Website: home-depot
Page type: account-selection
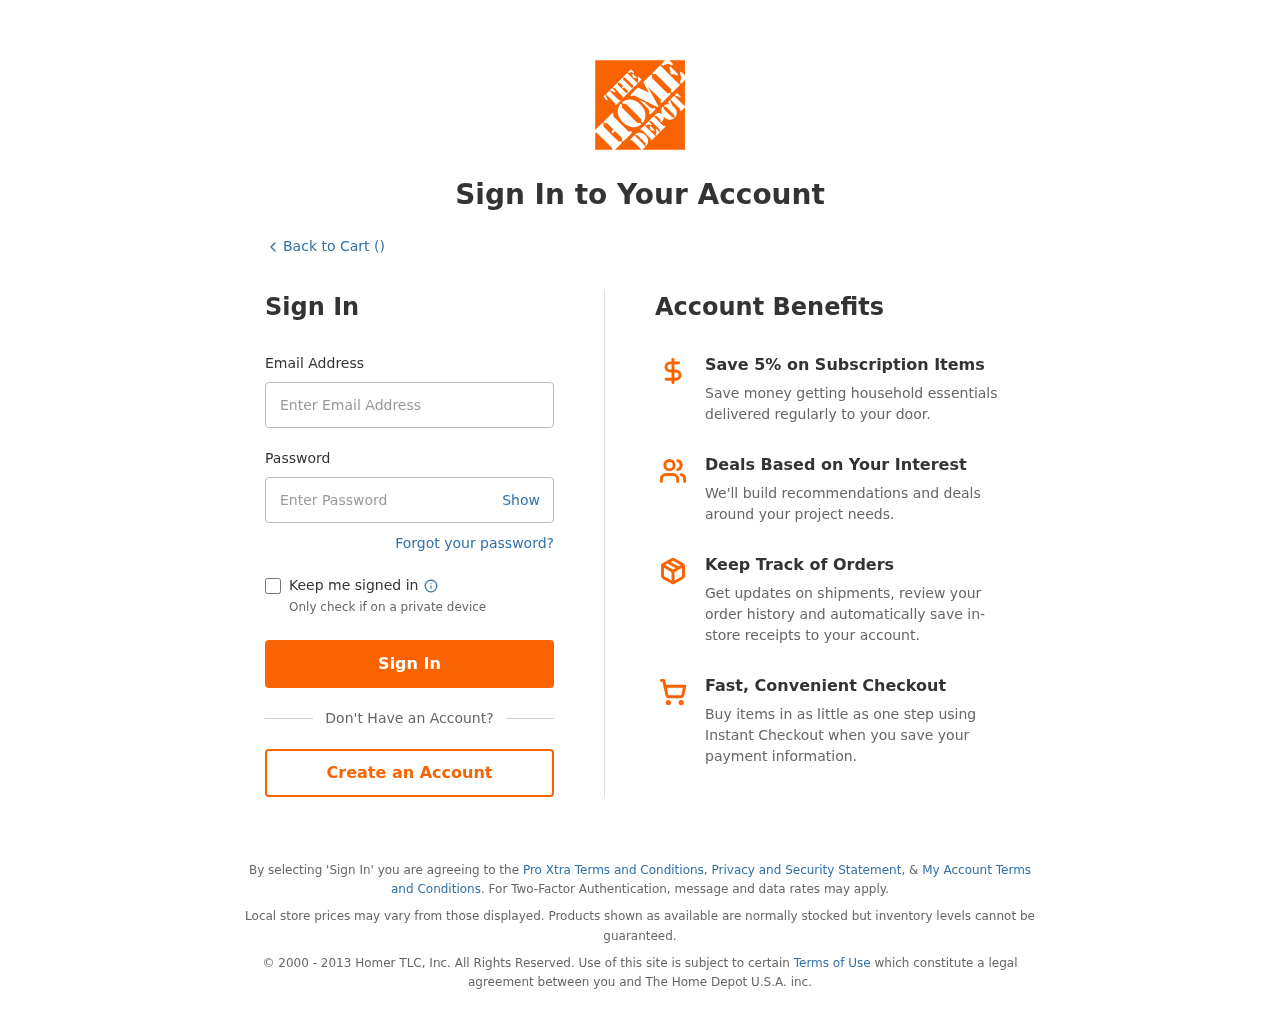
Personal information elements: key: PII_LOGIN_USERNAME
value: christopher5255